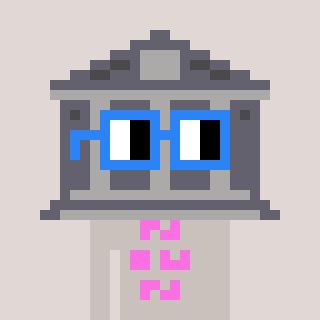
a pixel art character with square blue glasses, a bank-shaped head and a foggrey-colored body on a warm background